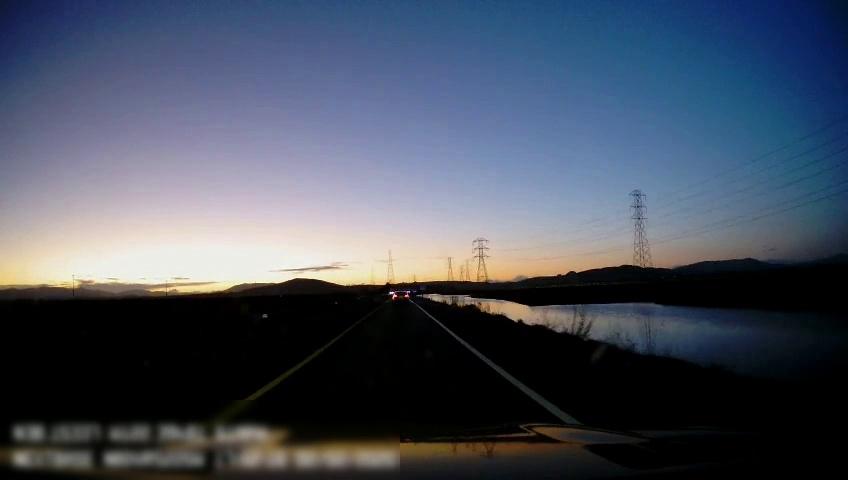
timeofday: Dusk/Dawn/Twilight
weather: Sunny
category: Drivable Space
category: Vehicles | Car
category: Lanes | Current Lane
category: Lanes | Current Lane